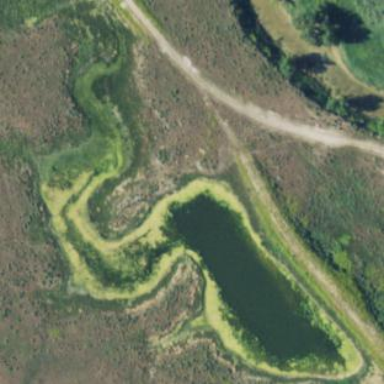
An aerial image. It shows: Reservoir area.